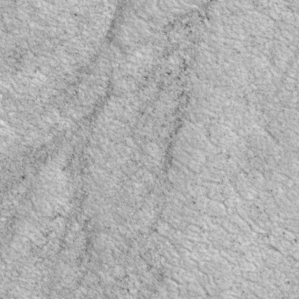
Label: non_frost